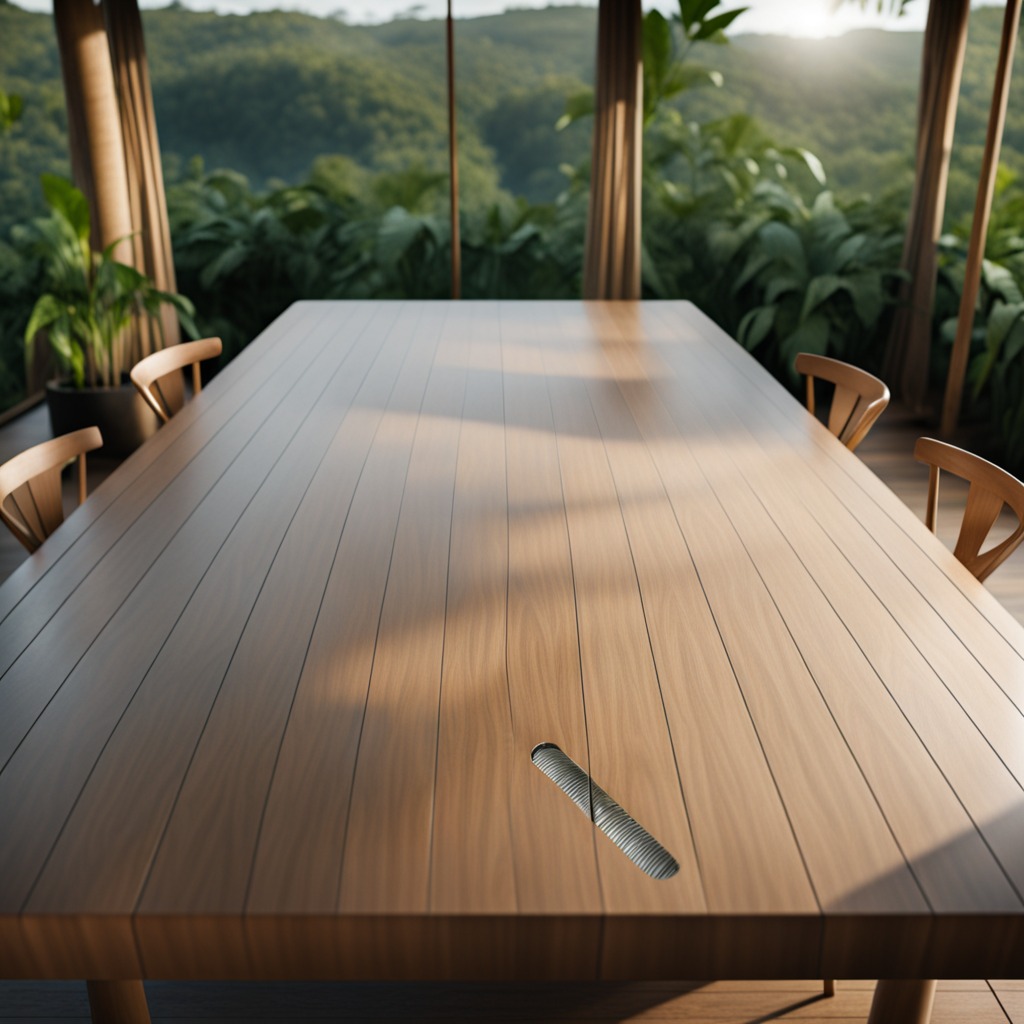
A coiled metal spring is lying on the wooden table.